Question: I have a backup files in folder path is like this C:\Folder
the files are like this in below image
the file name like this...20111011 means today date
095523 means time
and i have a date time picker and i have button when the user select the value in datetime picker and select the button ,
I need to compare the date time picker value with the file name stored in that folder , and then if date time picker value matches the part of the folder name '(backup-{this is part})' i want to extract zip file into the given folder ....
how can i get compare date time picker value with the folder name and extract the files in to given path ....
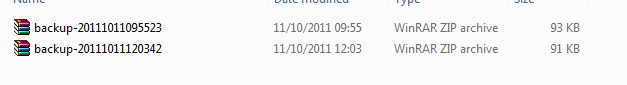
Answer: In .net <URL> method used to get files from specific path.
Below code mentioned in link make changes in foreach loop as you need. This loop give you filename and you can compare it.
'''
public static void ProcessDirectory(string targetDirectory)
{
// Process the list of files found in the directory.
string [] fileEntries = Directory.GetFiles(targetDirectory);
foreach(string fileName in fileEntries)
Do work here which you need.
}
'''
Check this link for <URL>